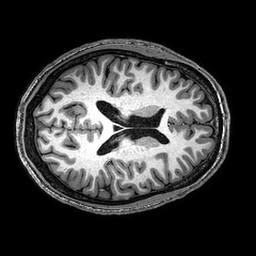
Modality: T1w
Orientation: axial
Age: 23
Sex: male
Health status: healthy
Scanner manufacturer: philips
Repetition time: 0.008561 s
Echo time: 0.004 s